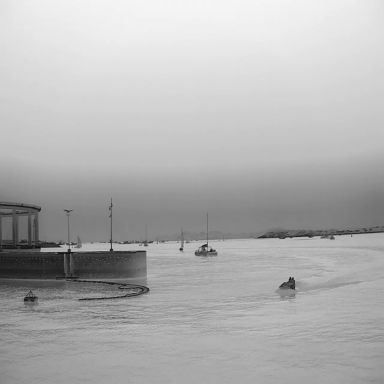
There is a canoe in the infrared image.